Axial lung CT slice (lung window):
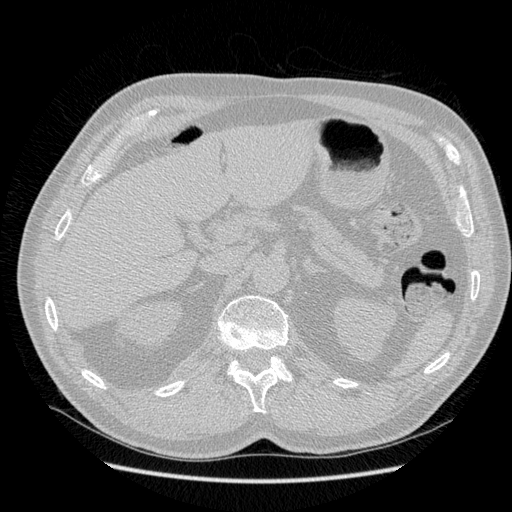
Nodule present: no